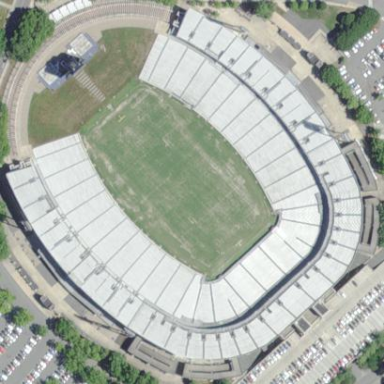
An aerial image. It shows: Stadium.